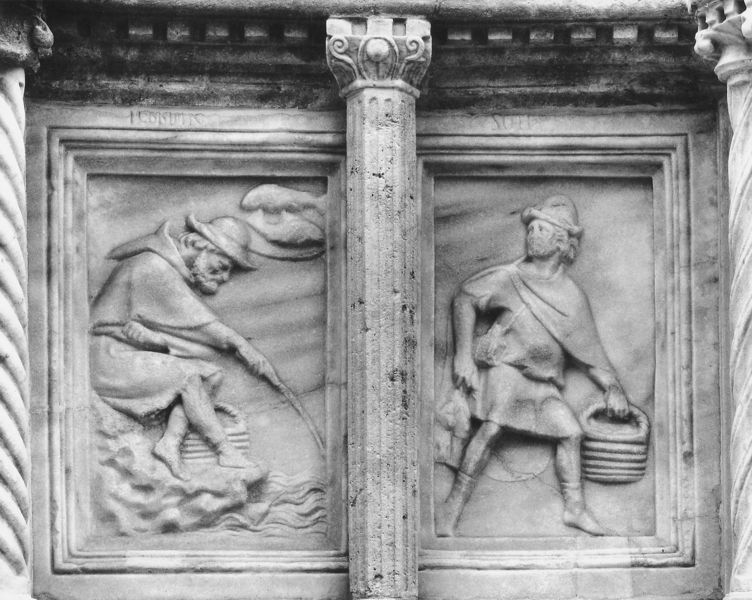
Titel: Fontana Maggiore
Künstler: Niccolò Pisano
Standort: Perugia (EU - I - Umbrien)
Schlagwörter: himmel, mann, meer, umhang, wasser, wolken, see, sitzen, hut, hüte, männer, säule, säulen, tuch, weg, wolke, bart, flasche, architektur, geschichte, rahmen, stein, felder, wind, gewand, mantel, sitzend, renaissance, relief, füße, schrift, wellen, zwei, schuhe, fischer, arbeiten, laufen, fels, pilaster, sturm, einfach, korb, warten, foto, fotografie, beruf, lumpen, buchstaben, angel, tasche, kapitelle, kapitell, gemäuer, fisch, toga, fresken, gehend, räuber, eimer, rute, gedrechselt, rillen, fische, angler, kapuze, kapitel, kassette, laufend, fischen, kannelur, kolumne, freske, stiefe, tierkreiszeichen, fock, umang, änner, männer#, relilef, körp